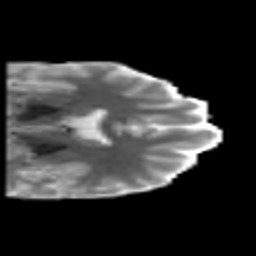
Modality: MD
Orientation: coronal
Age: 22
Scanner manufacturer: philips
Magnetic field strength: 3 T
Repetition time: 8.6 s
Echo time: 0.127 s